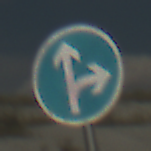
Verkehrszeichen: VorgeschriebeneFahrtrichtungGeradeausOderRechts
Umgebung: Outdoor, Beach
Tageszeit: MorningAfternoon
Wetter: PartlyCloudy
Licht: Natural
Jahreszeit: NotSpecified
Kontrast: HighContrast